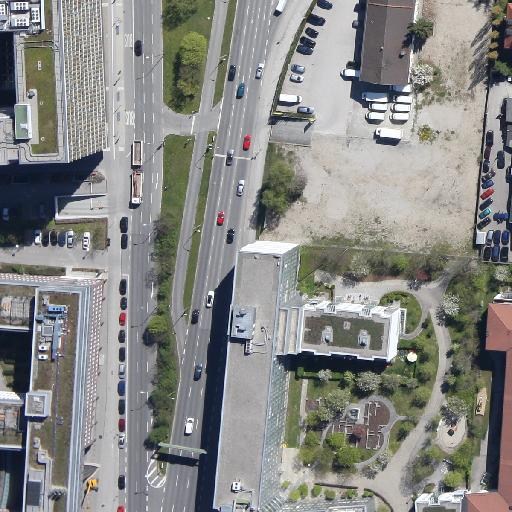
Referring expression: building along the road